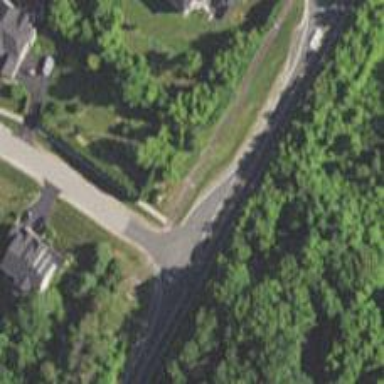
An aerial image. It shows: Path with asphalt surface and crossing.